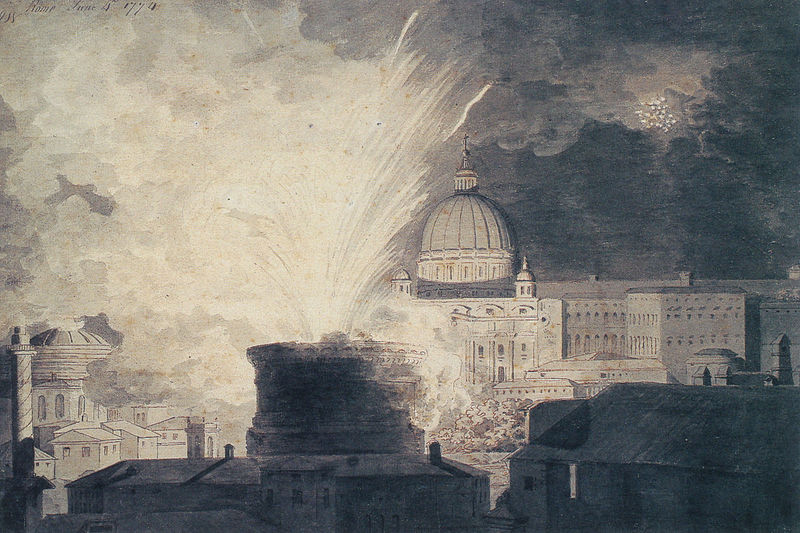
Titel: Feuerwerk bei dem Kastell Sant’Angelo
Künstler: Joseph Wright
Institution: Derby, Art Gallery
Schlagwörter: dunkel, feuer, himmel, schatten, weiß, wolken, stadt, grau, licht, nacht, schwarz, säule, zeichnung, gebäude, feier, stein, häuser, kirche, turm, italien, dächer, kuppel, krieg, palast, dom, explosion, rom, schein, petersdom, st. pauls, feuerwerk, trajanssäule, engelsburg